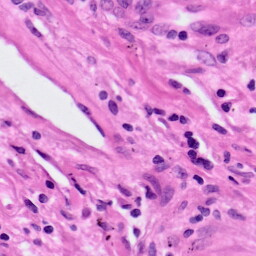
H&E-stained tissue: Lung